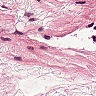
Metastatic tissue present: no